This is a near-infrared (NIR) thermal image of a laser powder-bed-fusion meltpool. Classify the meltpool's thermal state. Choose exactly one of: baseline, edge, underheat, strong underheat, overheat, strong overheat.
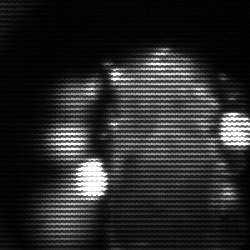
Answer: strong underheat